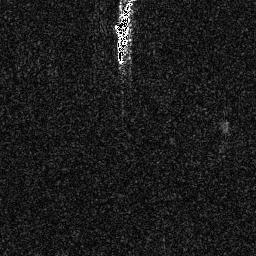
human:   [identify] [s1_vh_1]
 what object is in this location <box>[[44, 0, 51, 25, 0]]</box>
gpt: <ref>1 medium ship at the top</ref>